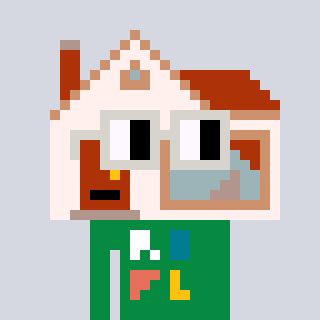
a pixel art character with square light gray glasses, a house-shaped head and a green-colored body on a cool background